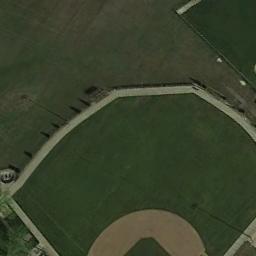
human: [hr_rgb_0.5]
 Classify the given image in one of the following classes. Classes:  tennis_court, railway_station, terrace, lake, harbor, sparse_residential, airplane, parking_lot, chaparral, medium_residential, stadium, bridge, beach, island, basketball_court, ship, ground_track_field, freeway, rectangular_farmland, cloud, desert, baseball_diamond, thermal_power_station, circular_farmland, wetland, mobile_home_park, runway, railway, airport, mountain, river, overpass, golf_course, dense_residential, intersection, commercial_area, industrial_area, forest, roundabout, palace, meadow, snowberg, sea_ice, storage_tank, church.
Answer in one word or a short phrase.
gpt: baseball_diamond